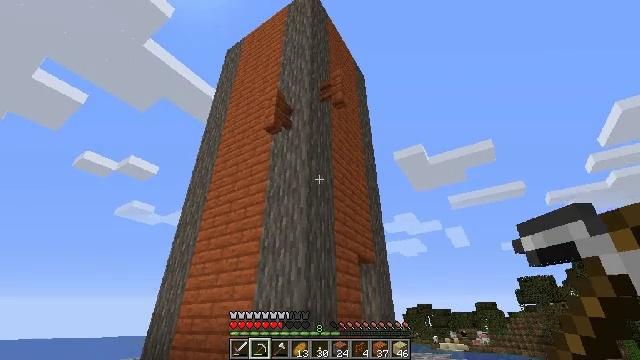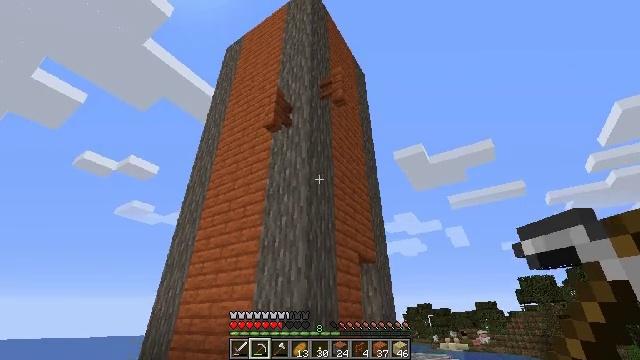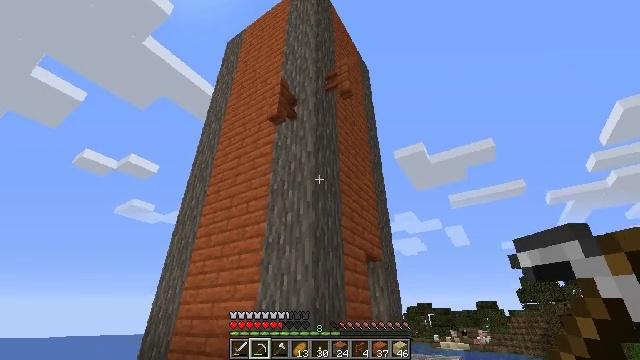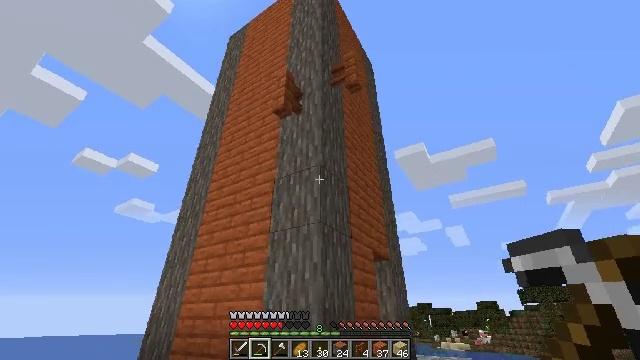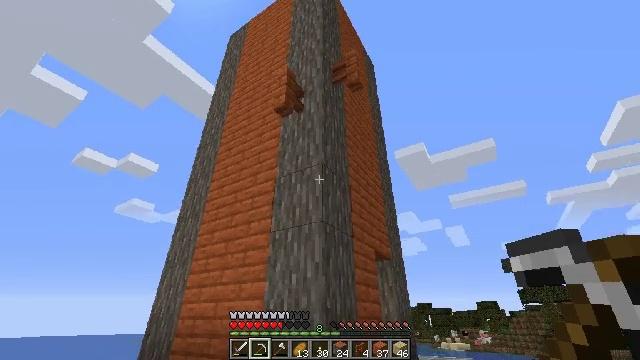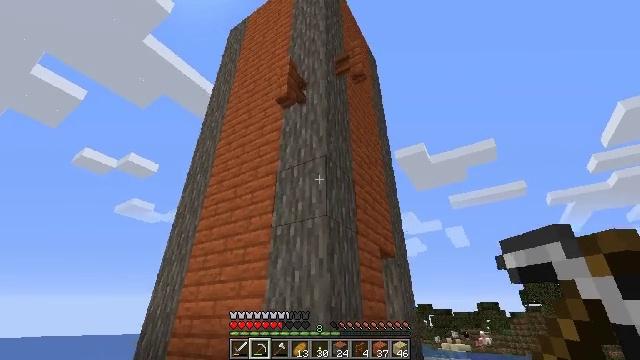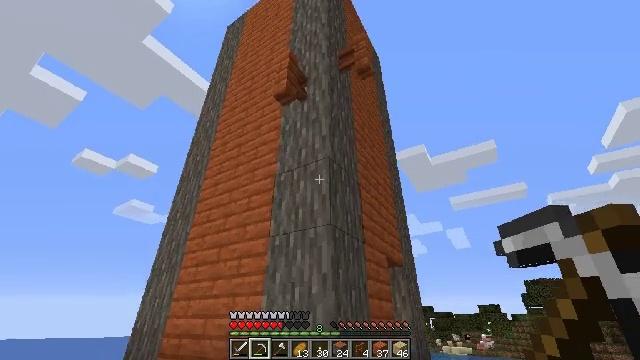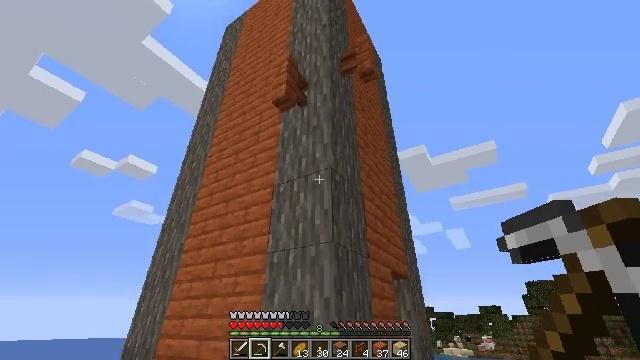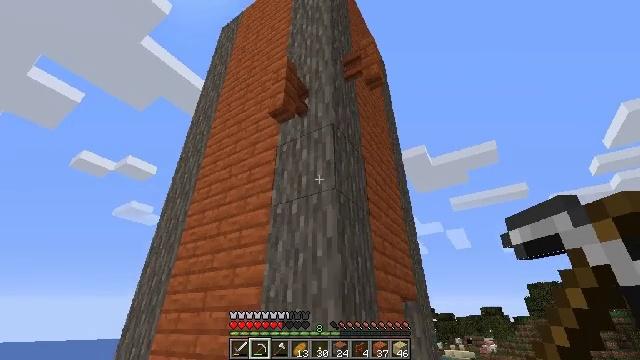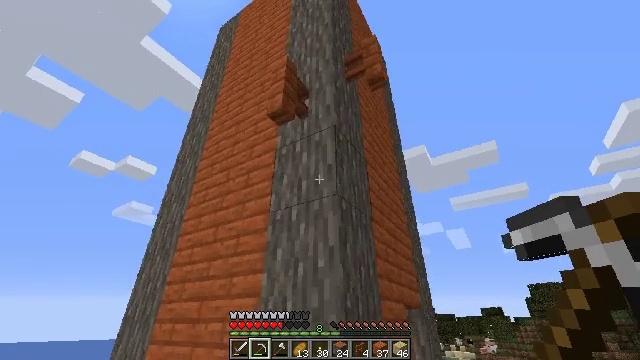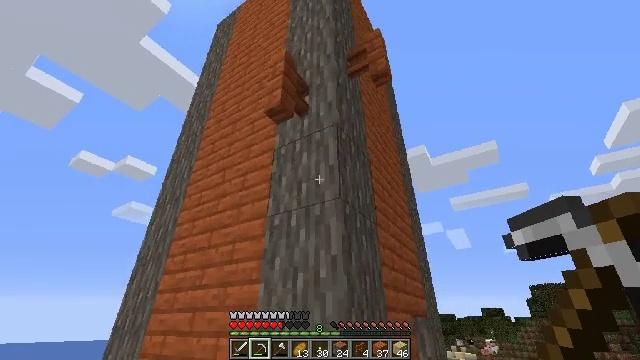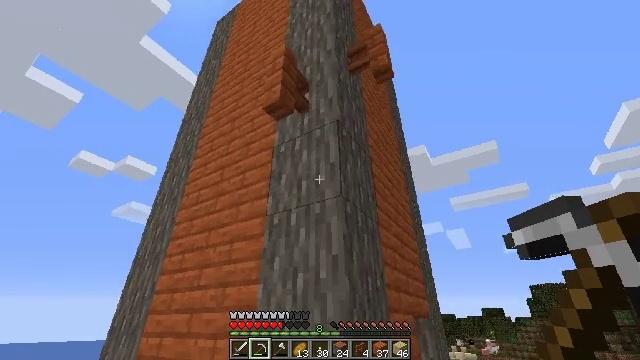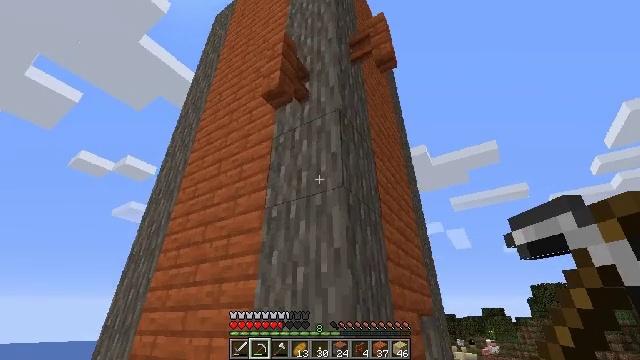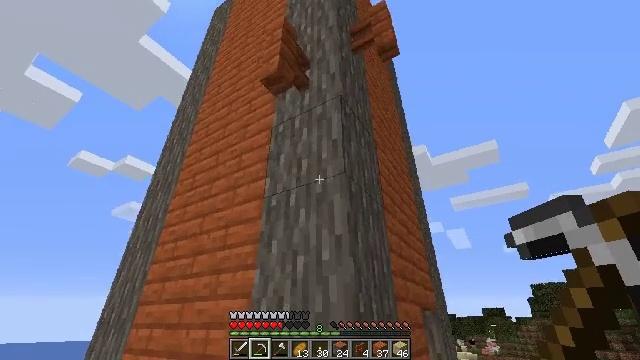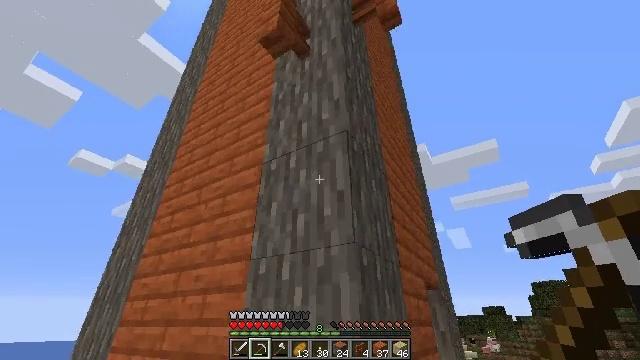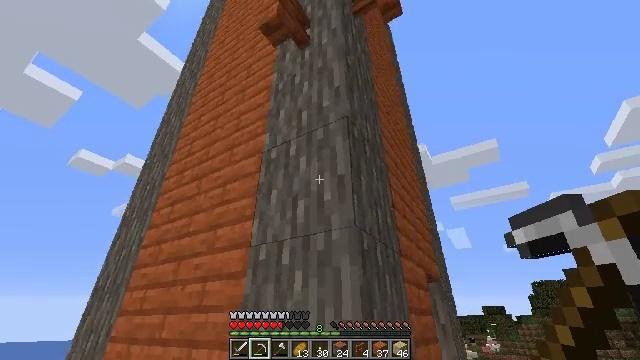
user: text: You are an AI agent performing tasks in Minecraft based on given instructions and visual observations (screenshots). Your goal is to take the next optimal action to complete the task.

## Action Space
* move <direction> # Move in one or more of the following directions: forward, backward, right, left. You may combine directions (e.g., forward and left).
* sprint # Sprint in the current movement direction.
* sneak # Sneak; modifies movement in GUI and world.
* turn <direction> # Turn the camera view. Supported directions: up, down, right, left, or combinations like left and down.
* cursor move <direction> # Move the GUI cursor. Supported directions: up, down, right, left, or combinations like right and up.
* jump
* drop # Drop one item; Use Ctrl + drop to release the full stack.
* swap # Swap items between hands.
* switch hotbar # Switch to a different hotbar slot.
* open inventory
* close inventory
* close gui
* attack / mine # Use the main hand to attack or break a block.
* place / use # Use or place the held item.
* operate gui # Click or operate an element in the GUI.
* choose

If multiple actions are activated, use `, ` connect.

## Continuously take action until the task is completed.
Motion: motion action
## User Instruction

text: Mine the acacia fence.
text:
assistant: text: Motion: move forward and move left
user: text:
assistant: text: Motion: move forward and move left
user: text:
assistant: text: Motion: move forward and move left
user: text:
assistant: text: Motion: move forward
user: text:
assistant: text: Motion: move forward
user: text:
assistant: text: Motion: move forward, jump
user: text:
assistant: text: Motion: move forward, jump
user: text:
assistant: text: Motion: move forward, jump
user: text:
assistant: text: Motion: move forward, jump
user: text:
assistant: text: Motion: move forward
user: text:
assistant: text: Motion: move forward
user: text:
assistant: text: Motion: move forward
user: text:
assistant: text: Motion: move forward
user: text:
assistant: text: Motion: move forward
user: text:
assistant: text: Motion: move forward
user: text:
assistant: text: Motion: move forward
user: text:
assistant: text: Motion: move forward
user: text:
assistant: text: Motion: move forward
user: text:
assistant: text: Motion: move forward
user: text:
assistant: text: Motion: no_op
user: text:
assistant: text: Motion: turn right and up
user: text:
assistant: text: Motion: turn left and up
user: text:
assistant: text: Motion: turn left and up
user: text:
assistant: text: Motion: turn up
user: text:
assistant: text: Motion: turn right and up
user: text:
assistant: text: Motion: turn right and up
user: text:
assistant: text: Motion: no_op
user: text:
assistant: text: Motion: move forward, turn right, jump
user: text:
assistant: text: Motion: move forward, jump
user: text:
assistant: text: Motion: move forward, jump